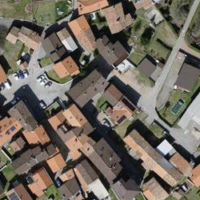
EUNIS habitat code: 55
Species observed at this site:
Juglans regia
Corvus cornix
Corvus corone
Troglodytes troglodytes
Laurus nobilis